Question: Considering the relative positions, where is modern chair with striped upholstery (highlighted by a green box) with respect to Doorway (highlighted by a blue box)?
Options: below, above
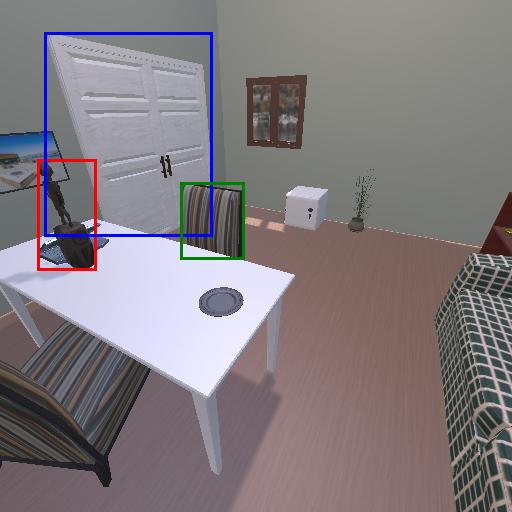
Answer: below